Aerial crown-view tile of a tropical tree (Barro Colorado Island, Panama), acquired 20250715:
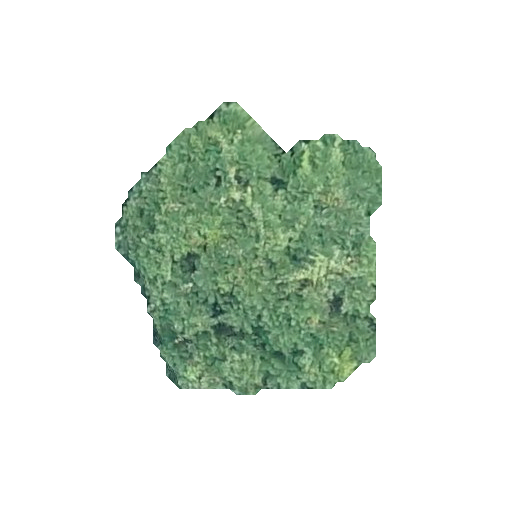
Species: Jacaranda copaia
GBIF accepted scientific name: Jacaranda copaia
Crown area: 86.559 m²